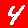
Digit: 4